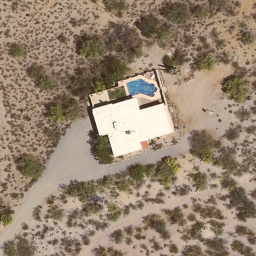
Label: sparseresidential